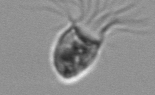
Label: Balanion